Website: bh-photo
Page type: receipt
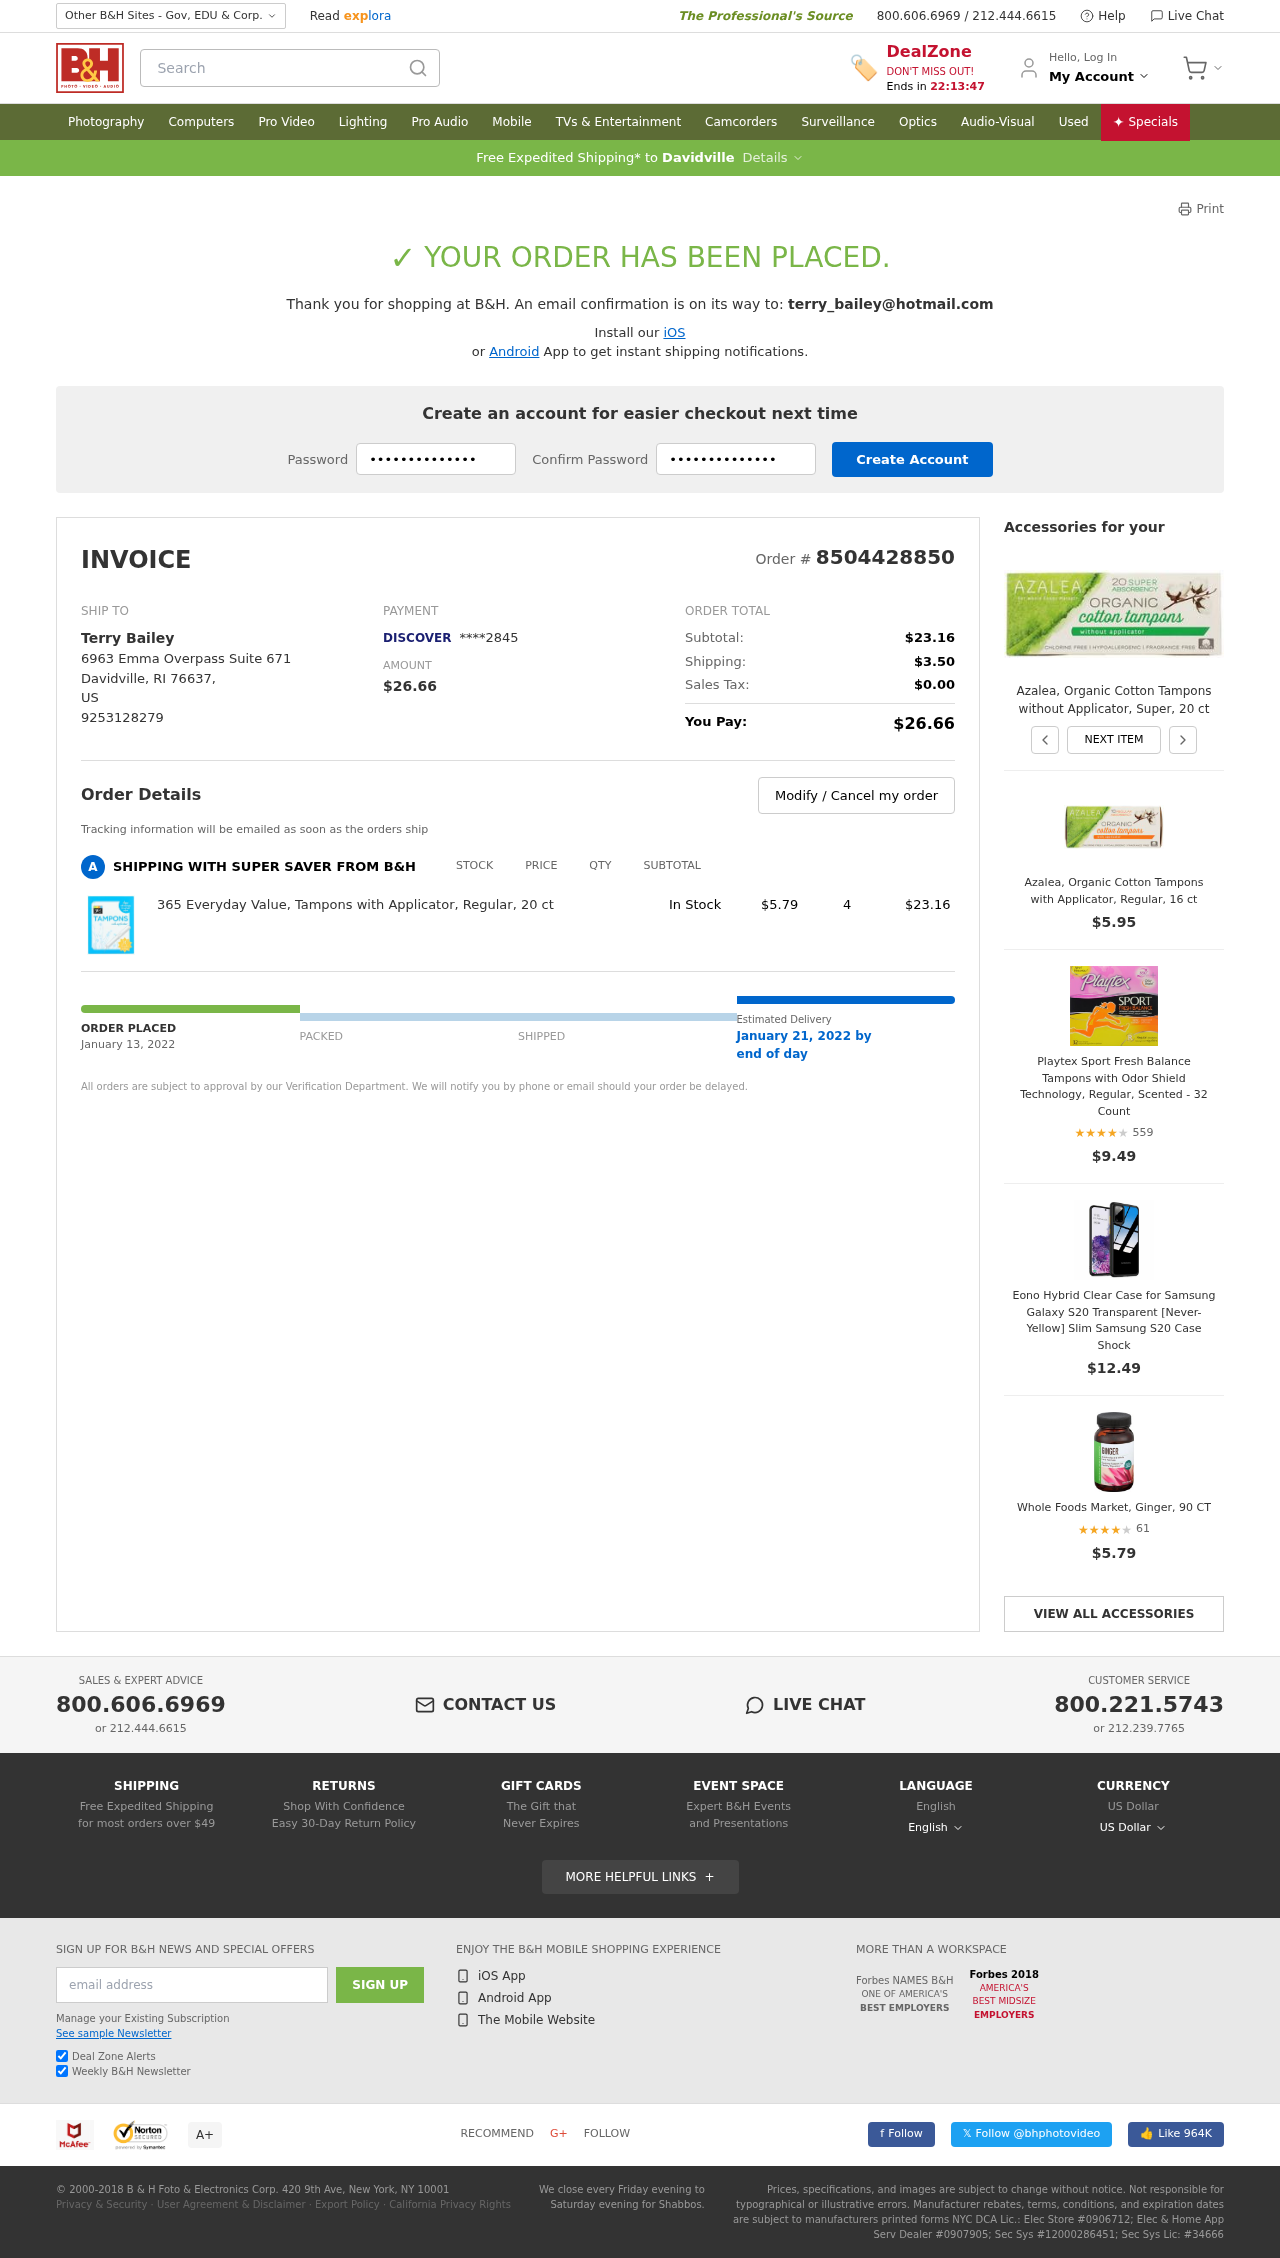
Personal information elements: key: PII_CARD_LAST4
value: ****2845
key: PII_CARD_TYPE
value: DISCOVER
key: PII_CITY
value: Davidville
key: PII_COUNTRY_CODE
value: US
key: PII_EMAIL
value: terry_bailey@hotmail.com
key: PII_FULLNAME
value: Terry Bailey
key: PII_PHONE
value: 9253128279
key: PII_POSTCODE
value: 76637
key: PII_STATE_ABBR
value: RI
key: PII_STREET
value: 6963 Emma Overpass Suite 671
Product elements: key: PRODUCT1_NAME
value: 365 Everyday Value, Tampons with Applicator, Regular, 20 ct
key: PRODUCT1_PRICE
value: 5.79
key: PRODUCT1_QUANTITY
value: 4
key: PRODUCT2_NAME
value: Azalea, Organic Cotton Tampons without Applicator, Super, 20 ct
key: PRODUCT3_NAME
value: Azalea, Organic Cotton Tampons with Applicator, Regular, 16 ct
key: PRODUCT3_PRICE
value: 5.95
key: PRODUCT4_NAME
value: Playtex Sport Fresh Balance Tampons with Odor Shield Technology, Regular, Scented - 32 Count
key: PRODUCT4_NUM_RATINGS
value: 559
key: PRODUCT4_PRICE
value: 9.49
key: PRODUCT4_RATING
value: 4.3
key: PRODUCT5_NAME
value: Eono Hybrid Clear Case for Samsung Galaxy S20 Transparent [Never-Yellow] Slim Samsung S20 Case Shock
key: PRODUCT5_PRICE
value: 12.49
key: PRODUCT6_NAME
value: Whole Foods Market, Ginger, 90 CT
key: PRODUCT6_NUM_RATINGS
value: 61
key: PRODUCT6_PRICE
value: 5.79
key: PRODUCT6_RATING
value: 4.1
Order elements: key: ORDER_ID
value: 8504428850
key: ORDER_TOTAL
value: $26.66
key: ORDER_SUBTOTAL
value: $23.16
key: ORDER_SHIPPING_COST
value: $3.50
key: ORDER_TAX
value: $0.00
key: ORDER_DATE
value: January 13, 2022
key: ORDER_DELIVERY_DATE
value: January 21, 2022 by
Search elements: key: HEADER_SEARCH
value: Search